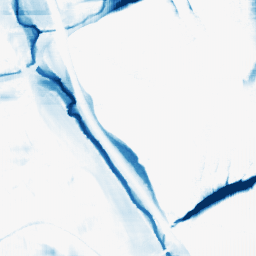
Category: morphological
Decomposition family: morphological_rect
Decomposition parameters: operation: closing
width: 50
height: 20
Upsampling method: fft_zeropad
Upsampling parameters: scale: 8
Upsampling scale: 8